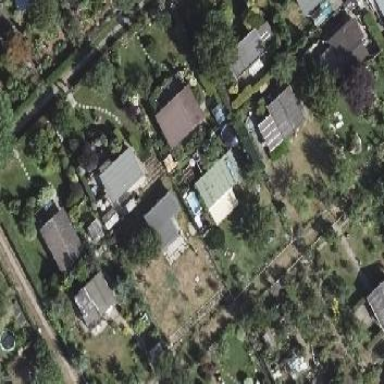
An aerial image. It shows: Plot in the allotments.